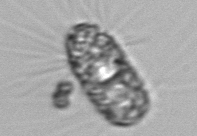
Label: Corethron_hystrix